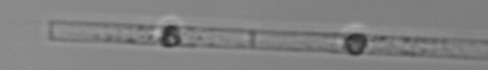
Label: Dactyliosolen_blavyanus